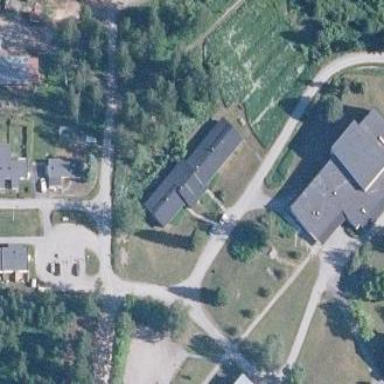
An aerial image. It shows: Public building.